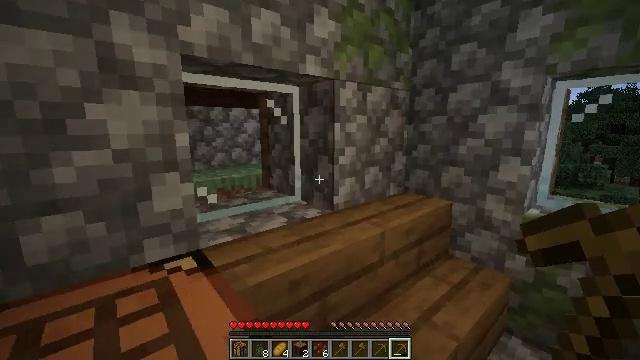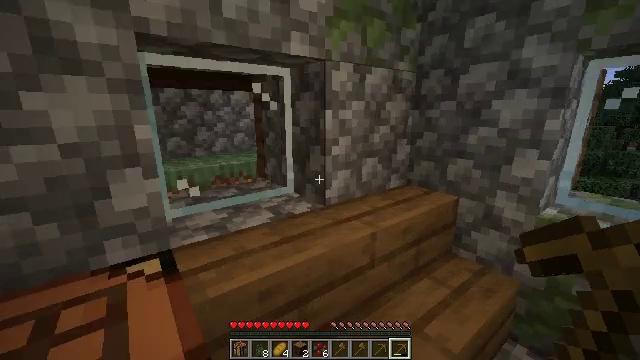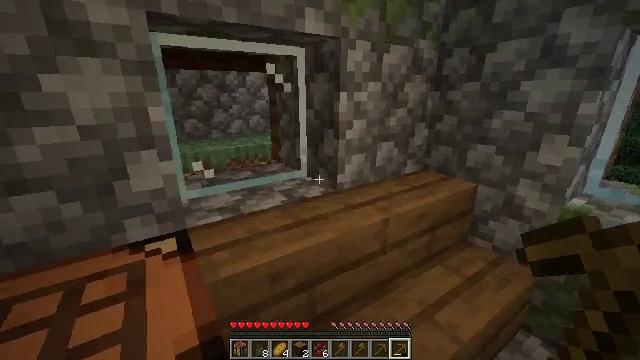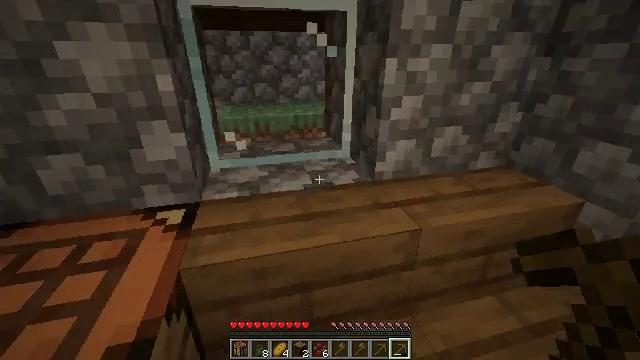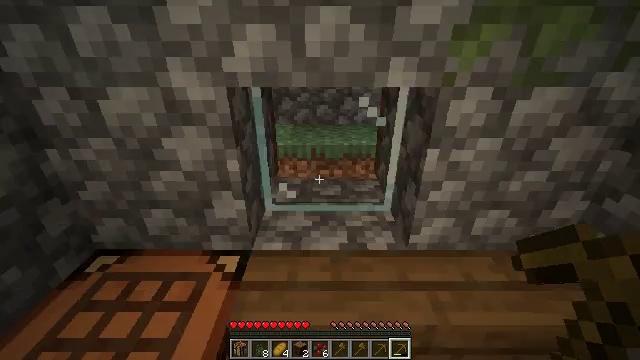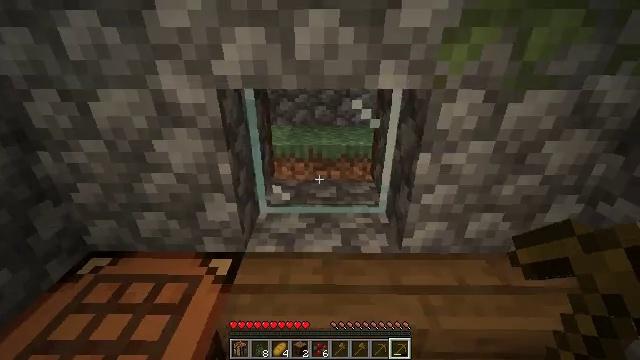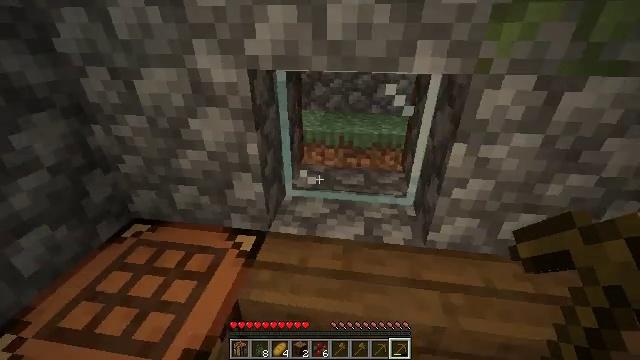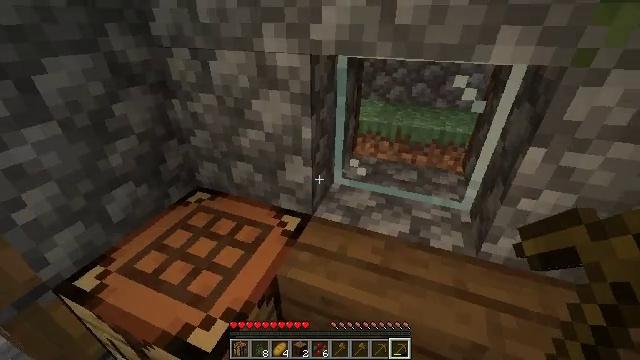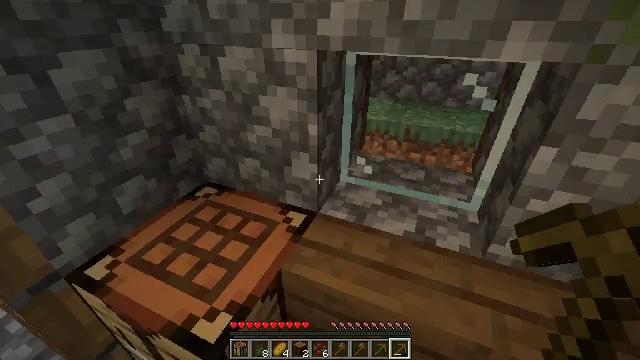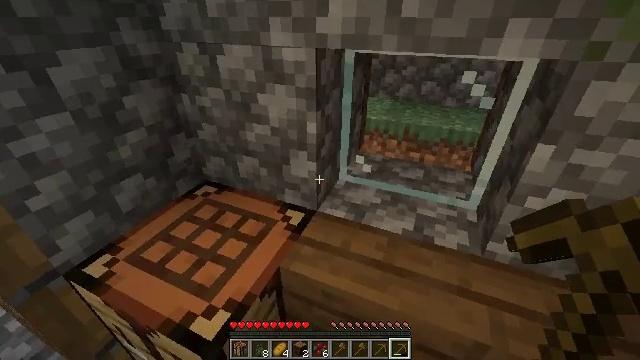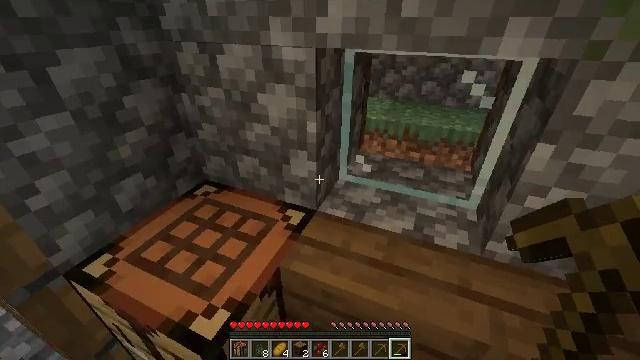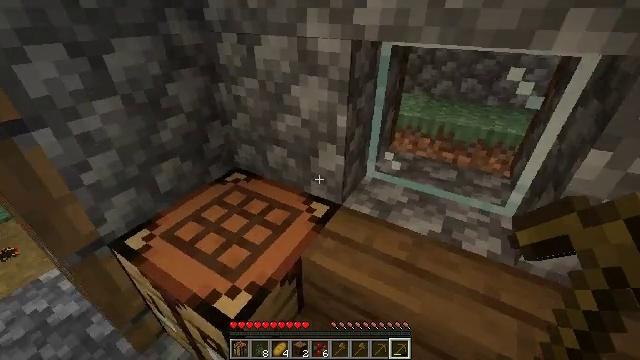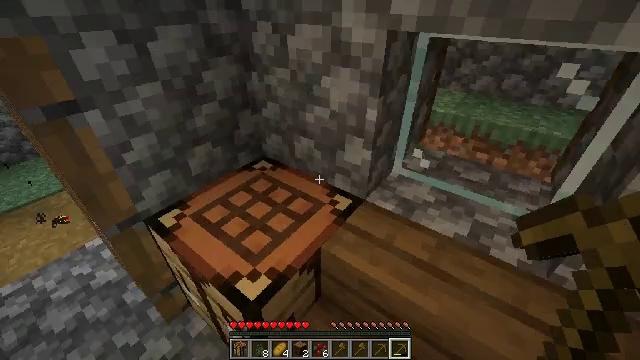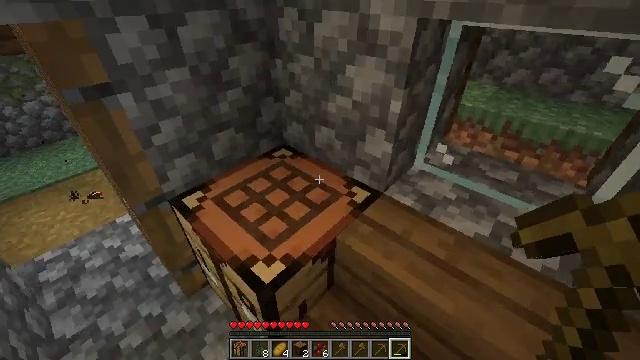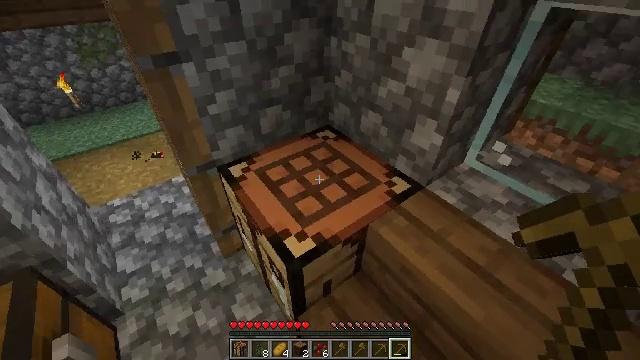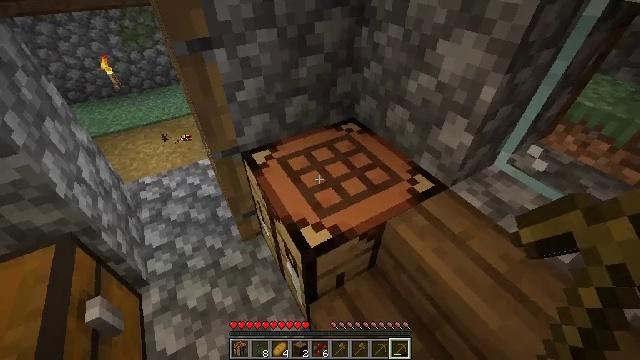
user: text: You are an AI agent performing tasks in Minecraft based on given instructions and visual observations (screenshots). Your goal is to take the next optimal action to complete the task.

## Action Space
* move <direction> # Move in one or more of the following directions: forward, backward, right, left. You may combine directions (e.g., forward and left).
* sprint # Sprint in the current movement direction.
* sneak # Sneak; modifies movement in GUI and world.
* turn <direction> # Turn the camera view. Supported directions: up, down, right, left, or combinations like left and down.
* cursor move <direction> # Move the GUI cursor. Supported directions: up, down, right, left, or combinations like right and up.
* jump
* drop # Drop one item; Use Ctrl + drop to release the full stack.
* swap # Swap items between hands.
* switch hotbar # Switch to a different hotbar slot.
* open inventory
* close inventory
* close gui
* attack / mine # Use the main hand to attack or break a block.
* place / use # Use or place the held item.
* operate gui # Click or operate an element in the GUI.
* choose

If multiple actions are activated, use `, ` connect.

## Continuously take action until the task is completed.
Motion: motion action
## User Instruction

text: Collect spruce leaves for landscaping.
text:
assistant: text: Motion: move forward and move right, turn left and down
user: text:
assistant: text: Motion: move forward and move right, turn left and down
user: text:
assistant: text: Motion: move forward and move right, turn left and down
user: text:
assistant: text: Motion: turn left and down
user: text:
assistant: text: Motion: no_op
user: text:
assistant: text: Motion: turn left and down
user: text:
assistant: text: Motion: turn left and down
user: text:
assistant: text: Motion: turn left
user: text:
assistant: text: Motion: no_op
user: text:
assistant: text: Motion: no_op
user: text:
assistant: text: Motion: turn left and down
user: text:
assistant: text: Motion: turn left and down
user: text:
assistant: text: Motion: turn left and down
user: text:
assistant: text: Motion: turn left and down
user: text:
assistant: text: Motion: turn left and down
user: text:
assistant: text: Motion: no_op
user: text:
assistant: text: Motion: use / place
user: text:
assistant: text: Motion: use / place
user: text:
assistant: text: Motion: use / place
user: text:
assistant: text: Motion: no_op
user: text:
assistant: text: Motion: no_op
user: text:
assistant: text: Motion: open gui
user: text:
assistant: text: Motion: no_op
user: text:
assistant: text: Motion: no_op
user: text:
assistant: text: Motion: no_op
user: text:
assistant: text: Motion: no_op
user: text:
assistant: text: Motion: no_op
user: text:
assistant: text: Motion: no_op
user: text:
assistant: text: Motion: no_op
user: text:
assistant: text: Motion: no_op